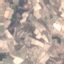
Land use / land cover class: PermanentCrop